Question: To keep this simple, my queries fields are: ORDER ID, ORDER AMOUNT, and ORDER TEXT.
My issue is that our company typically has multiple 'ORDER TEXT' fields, which is making my query return a second record (Stacked) with all duplicate data (ORDER ID, ORDER AMOUNT) except for the other 'ORDER TEXT', which is different text.
Is it possible to put the second 'ORDER TEXT' field next to the first 'ORDER TEXT' field (Straddled) OR even concatenate the two into one long 'ORDER TEXT' string in DB2?

Assume you cannot create additional tables or manipulate the database in any way. As always, any help is greatly appreciated!
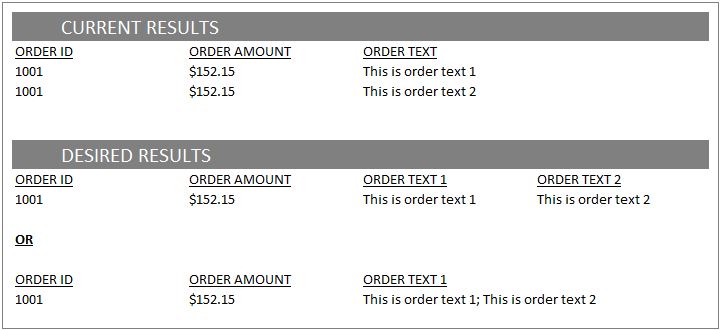
Answer: Try to use the aggregate function LISTAGG like this :
'''
SELECT ORDER_ID, ORDER_AMOUNT,
LISTAGG(ORDER_TEXT, ', ') WITHIN GROUP(ORDER BY ORDER_TEXT)
AS orders
FROM PS_PO_HDR
GROUP BY ORDER_ID, ORDER_AMOUNT
'''
Just replace the table name with the one you're using.
Details on the function available <URL>